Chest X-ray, AP view. Patient: 61 years old, sex M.
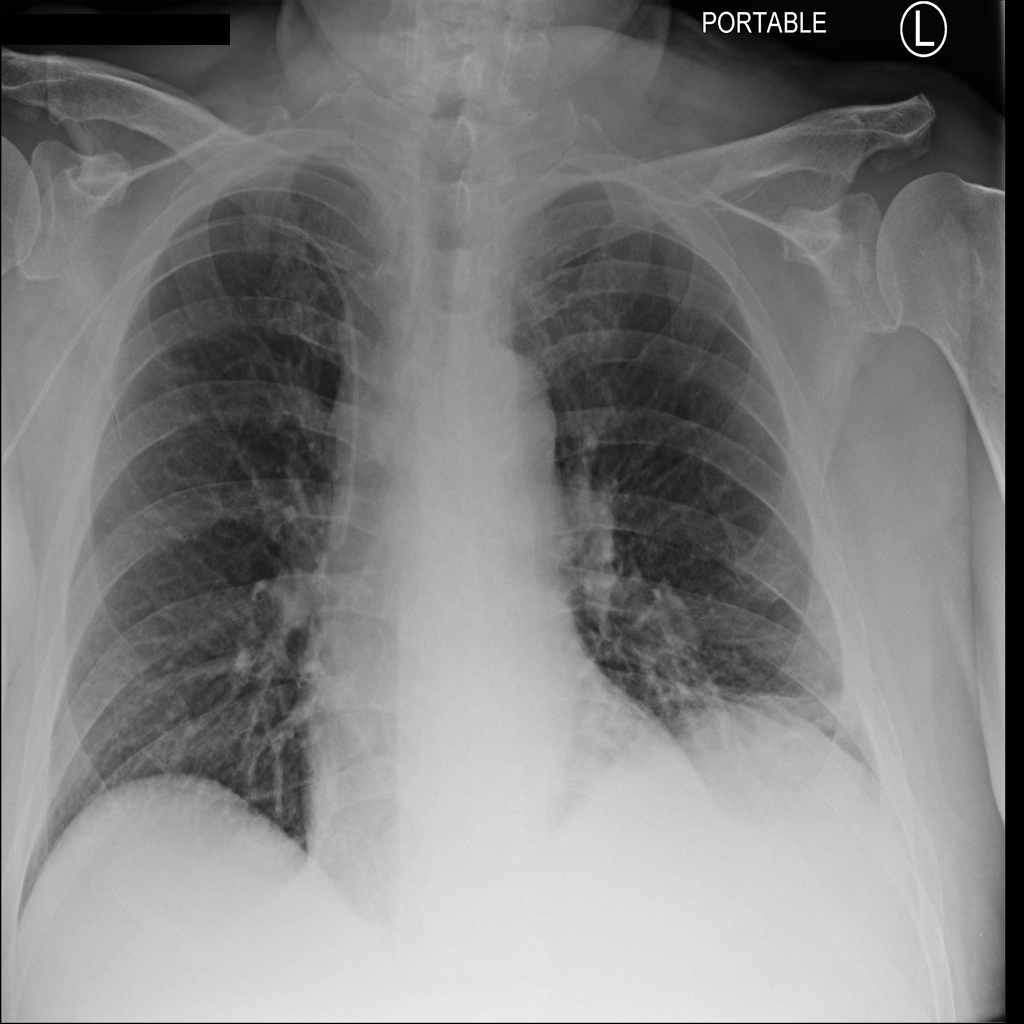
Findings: Atelectasis